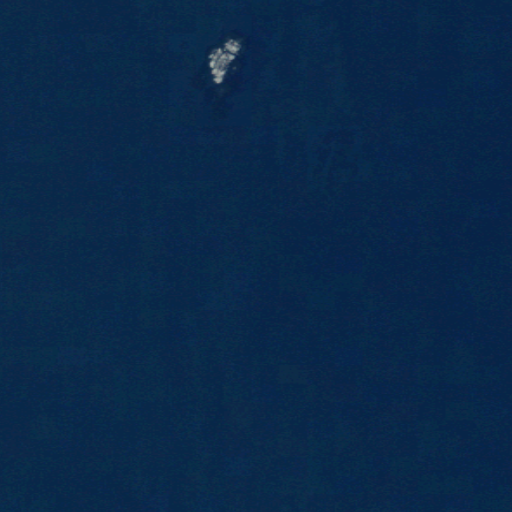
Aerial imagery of bar in Washington named Halftide Rocks containing only open water